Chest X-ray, AP view. Patient: 36 years old, sex F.
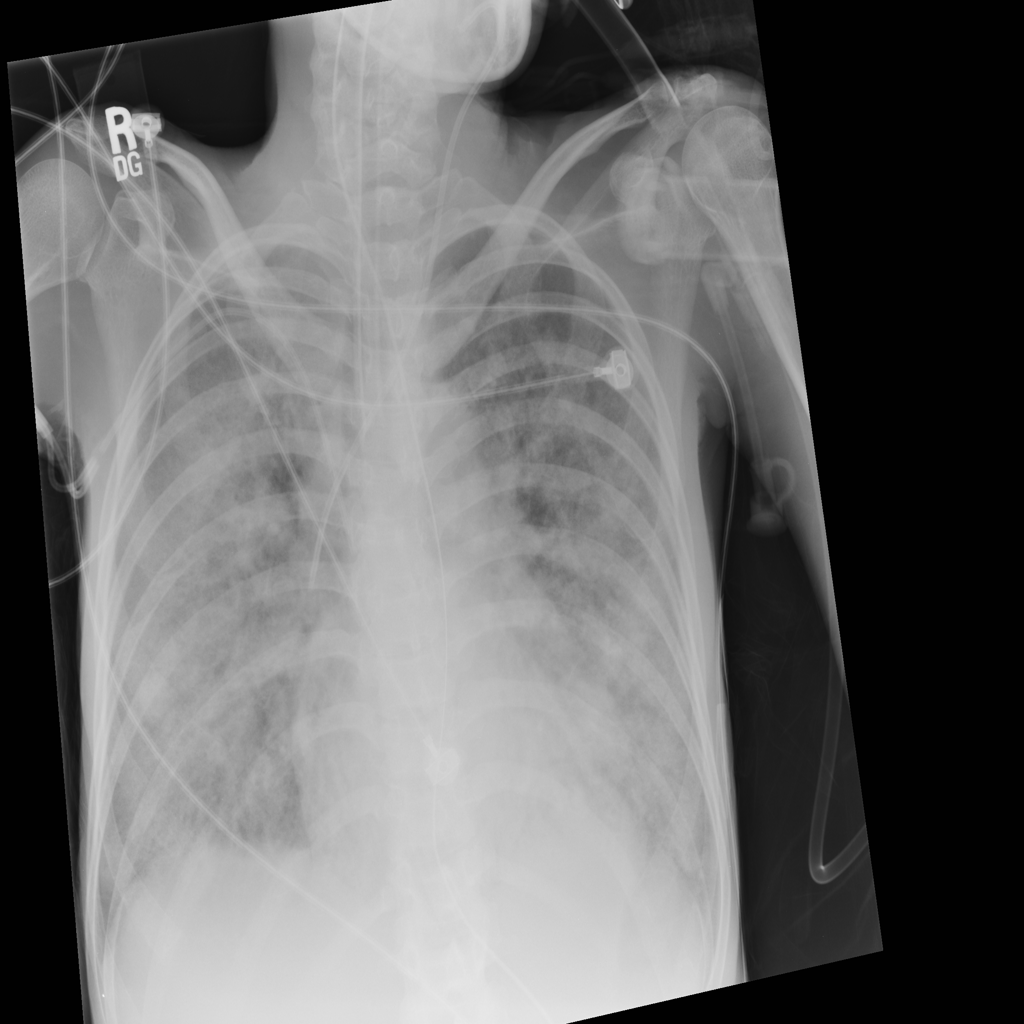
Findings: Infiltration